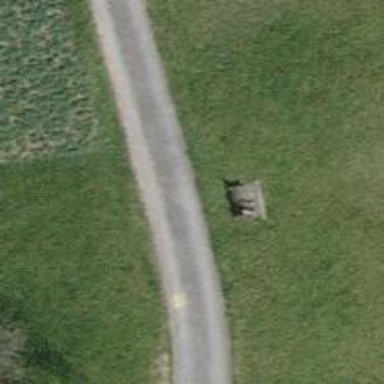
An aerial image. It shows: Brown bench.